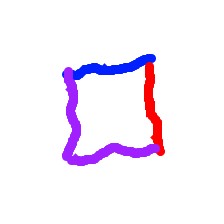
Shape: square